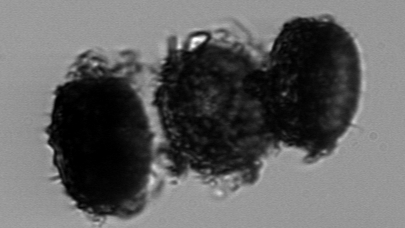
Label: Thalassiosira_TAG_external_detritus